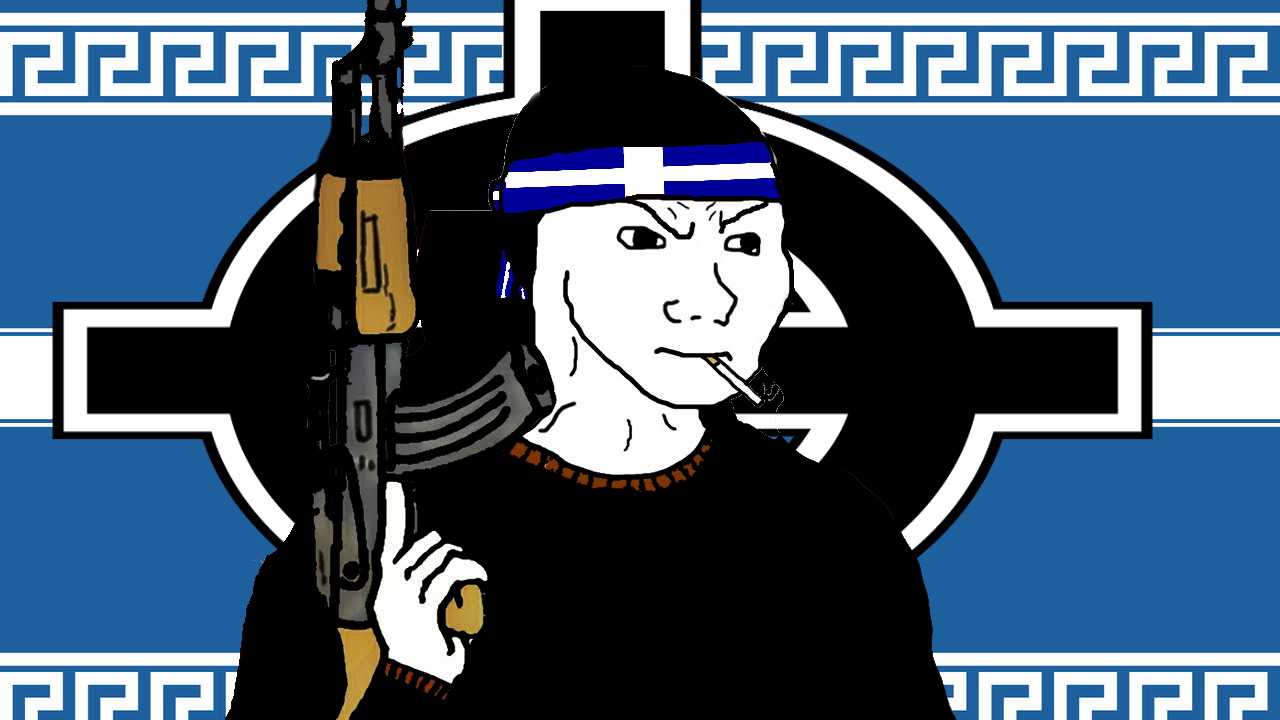
Label: 5_Doomer